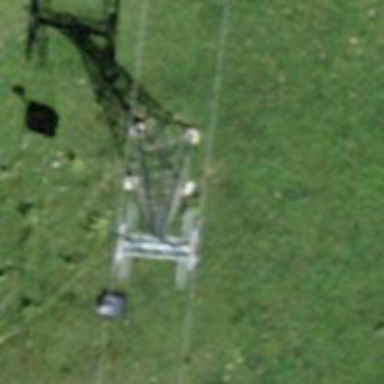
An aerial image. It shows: Pylon used for aerialway.